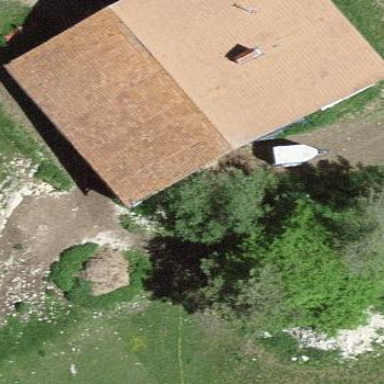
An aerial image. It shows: Farm building.